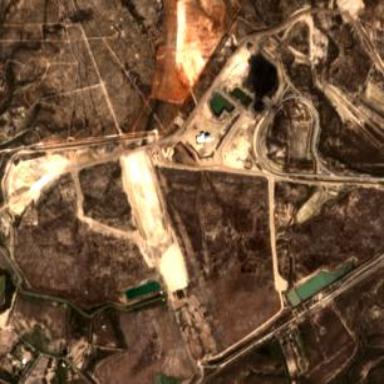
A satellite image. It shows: Quarry area.